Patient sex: M
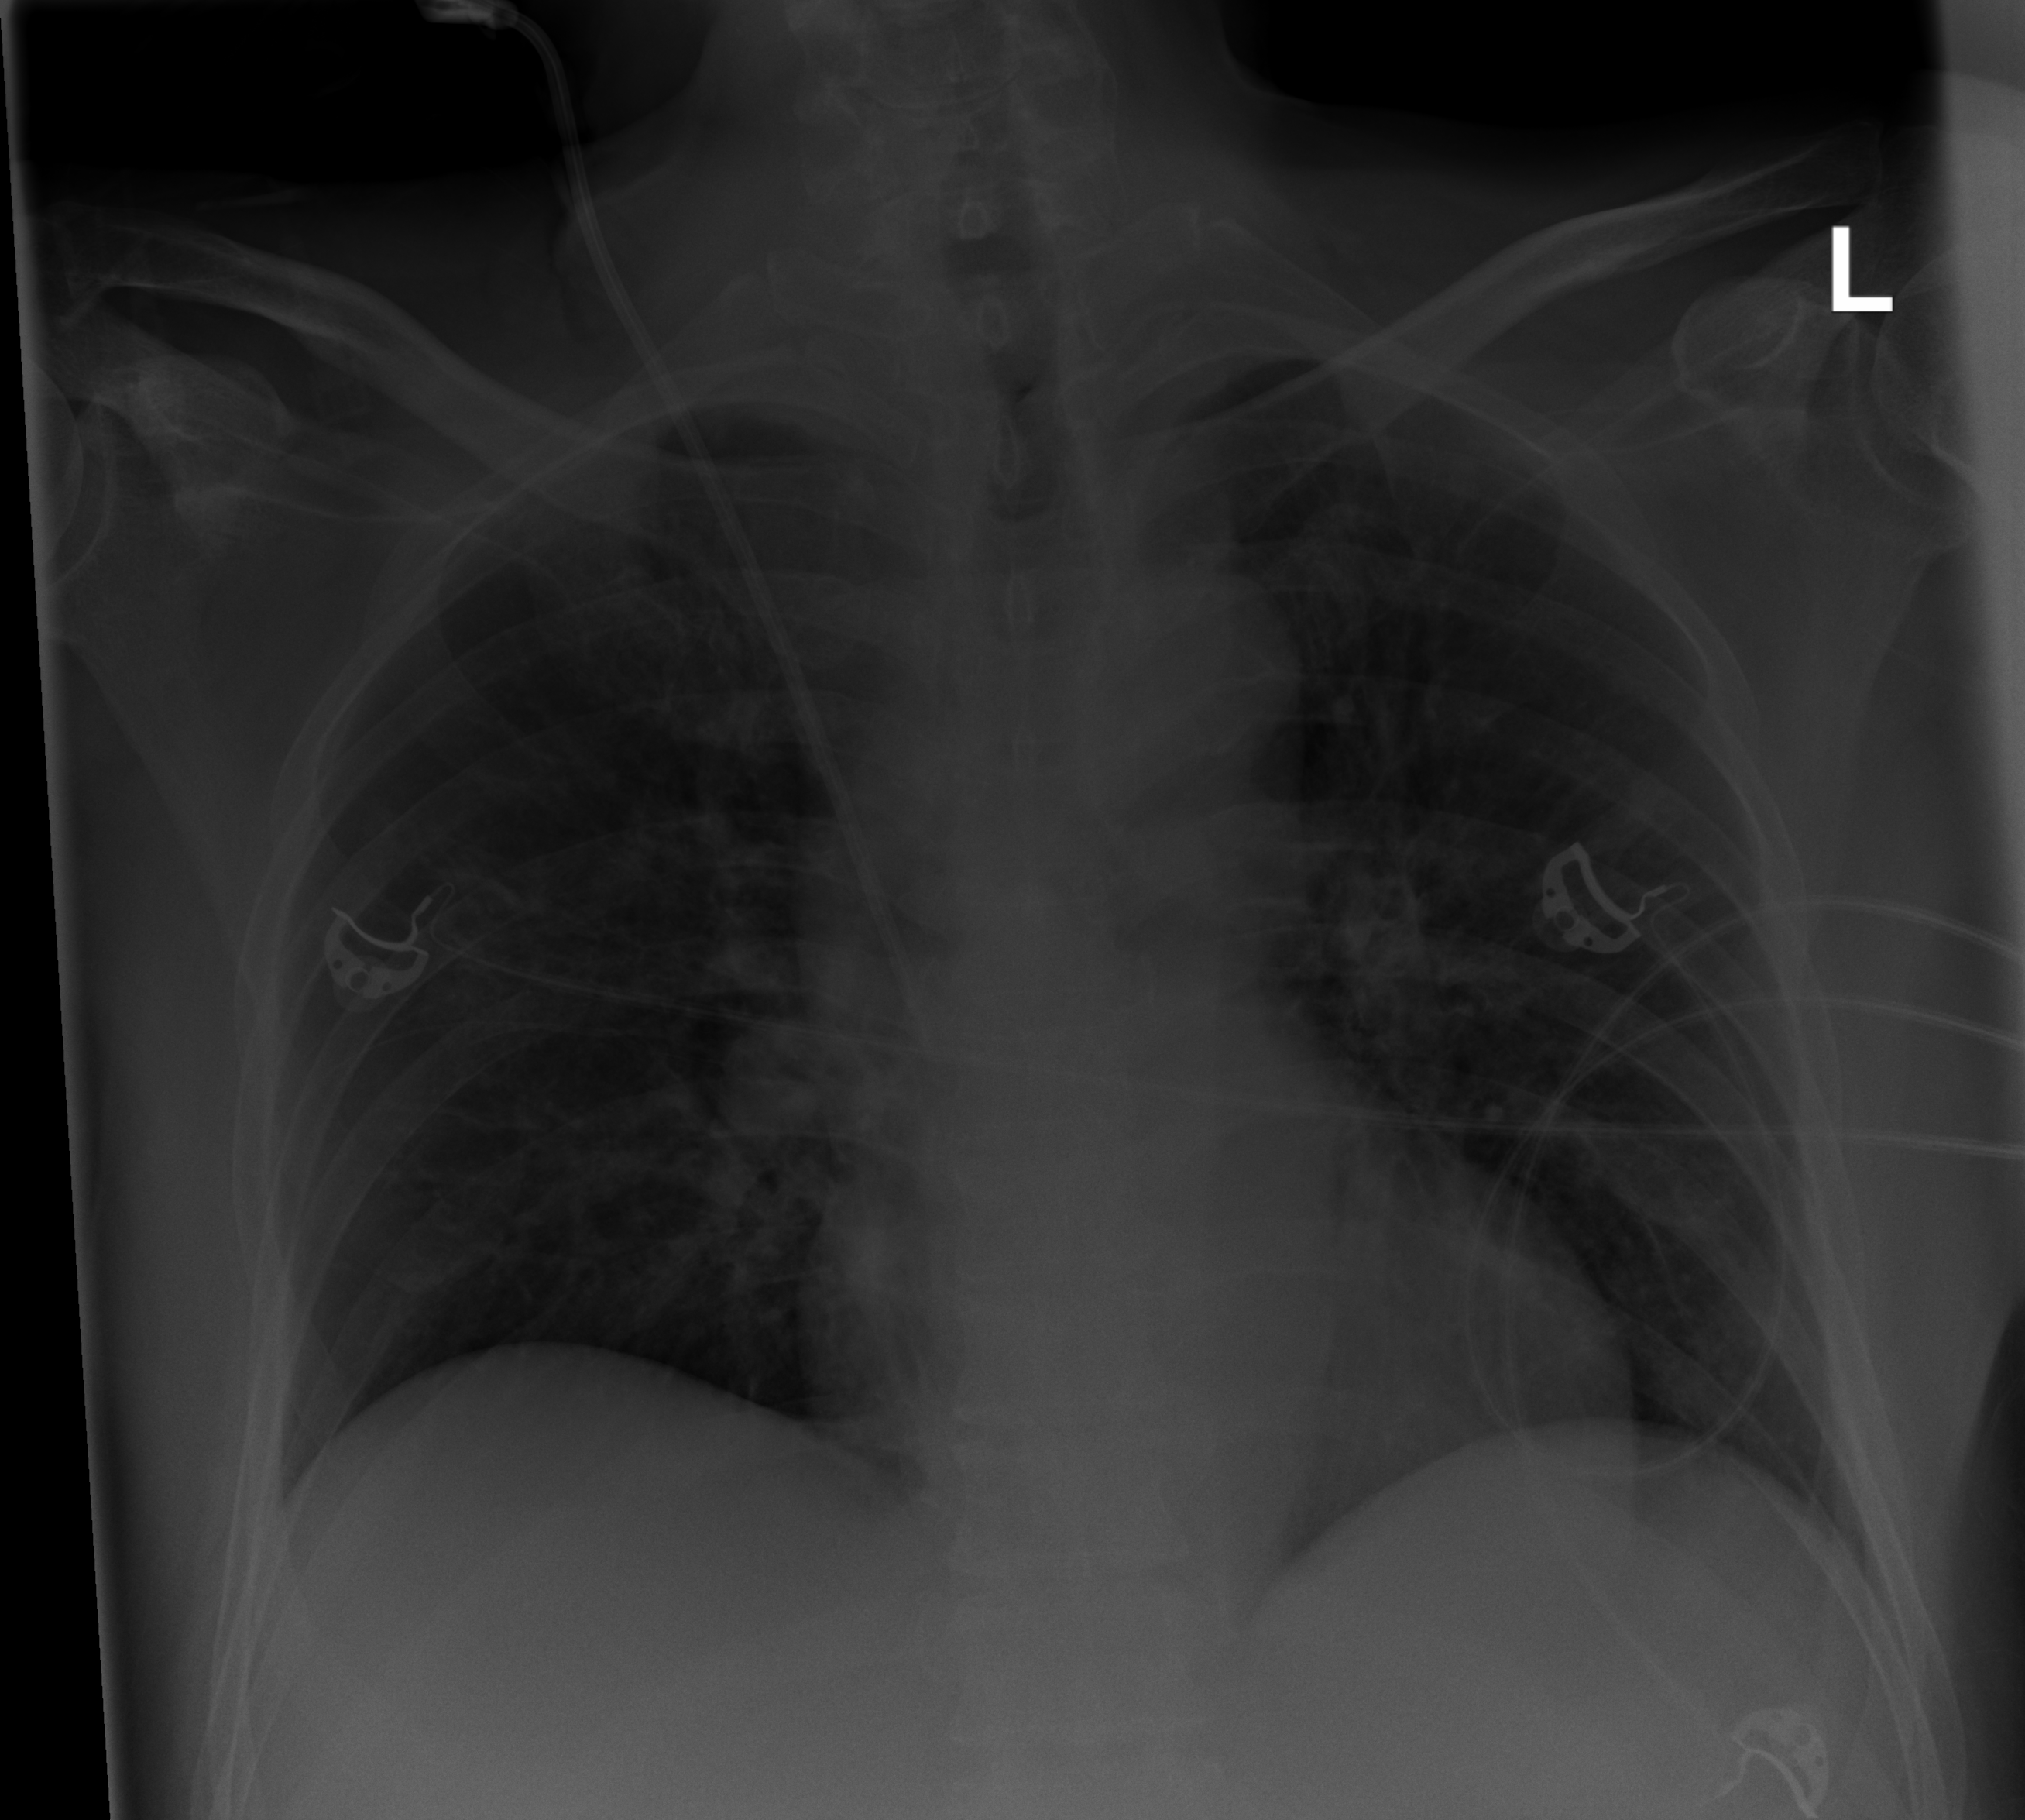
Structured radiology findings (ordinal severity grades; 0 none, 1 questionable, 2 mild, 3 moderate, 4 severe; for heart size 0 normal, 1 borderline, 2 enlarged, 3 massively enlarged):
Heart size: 1
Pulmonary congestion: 1
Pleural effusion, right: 0
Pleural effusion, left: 0
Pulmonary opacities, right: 2
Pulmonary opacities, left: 2
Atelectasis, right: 2
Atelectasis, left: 2